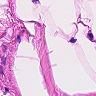
Metastatic tissue present: no